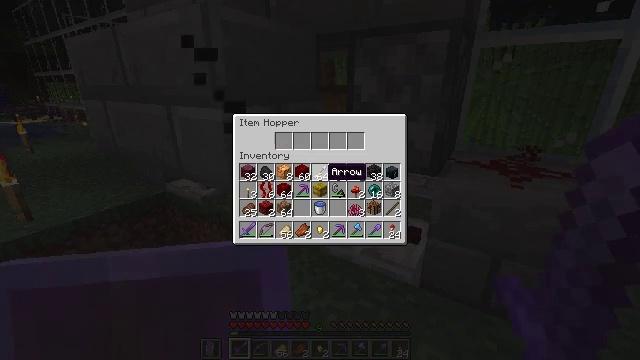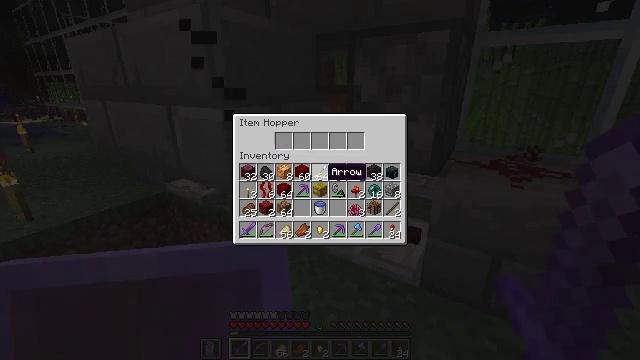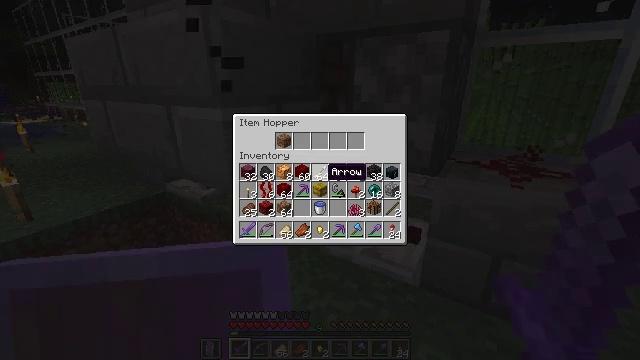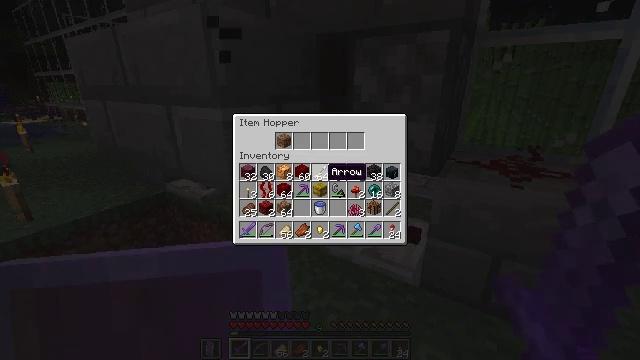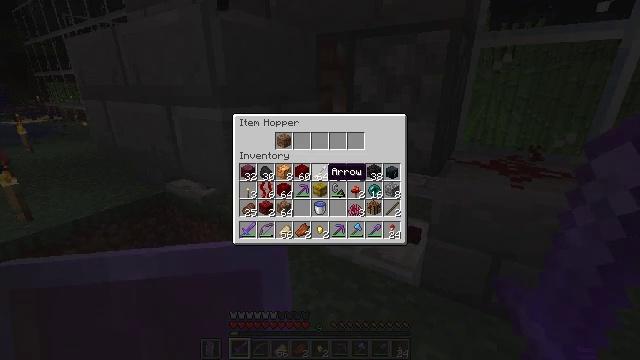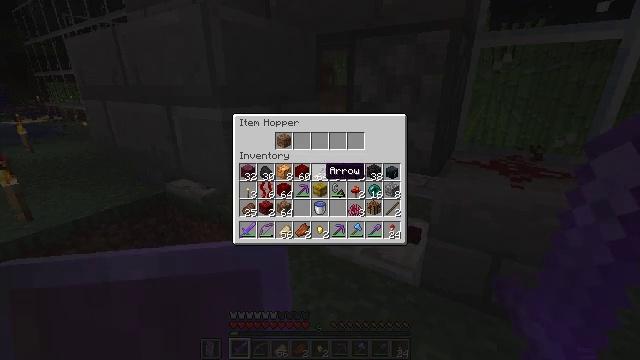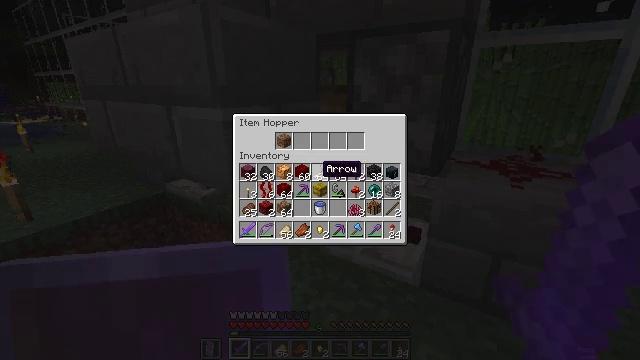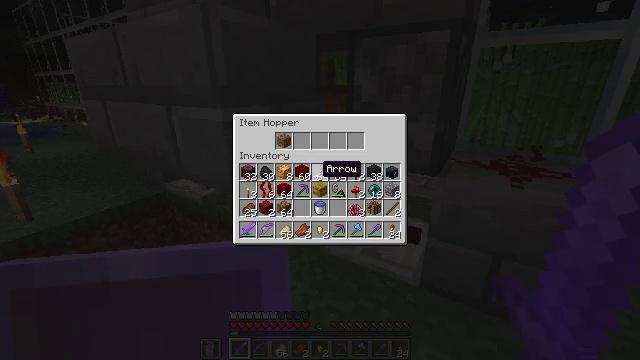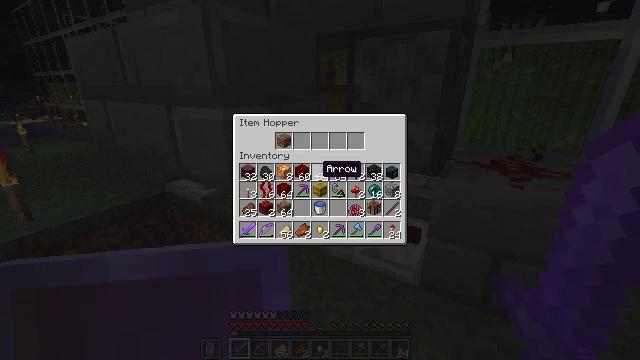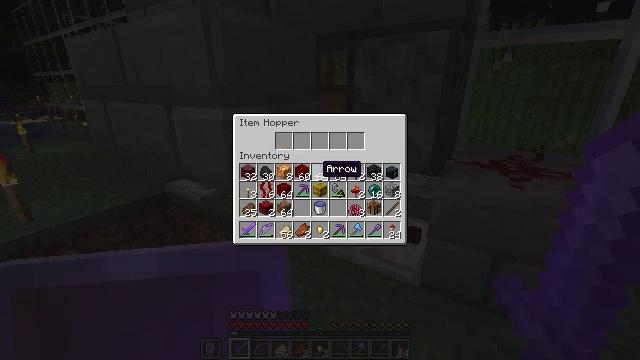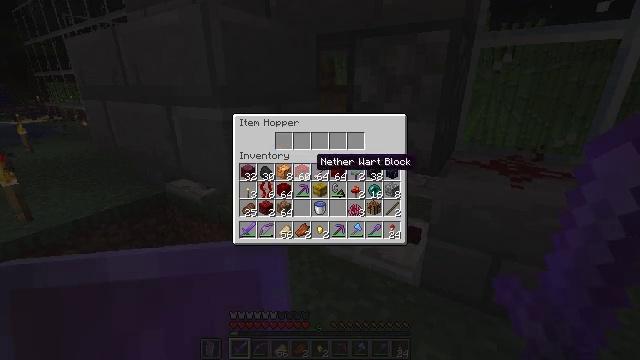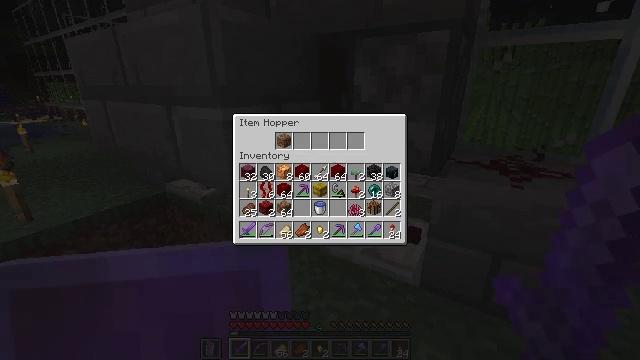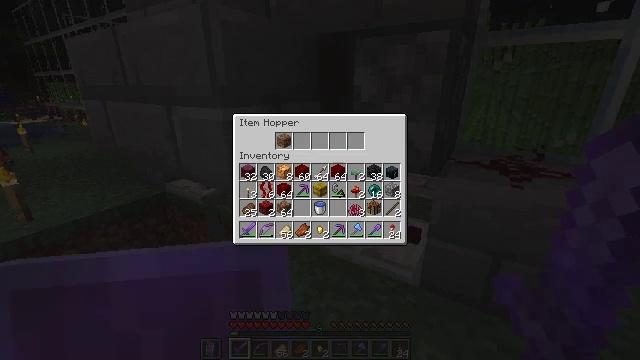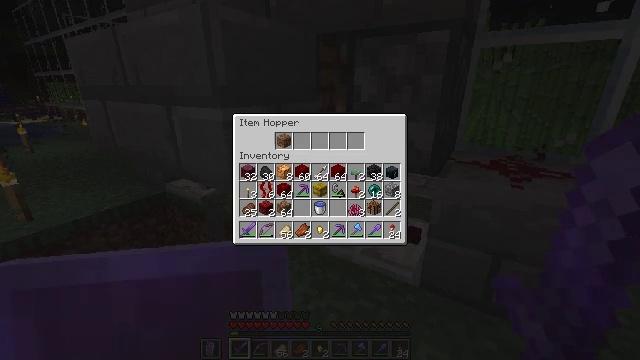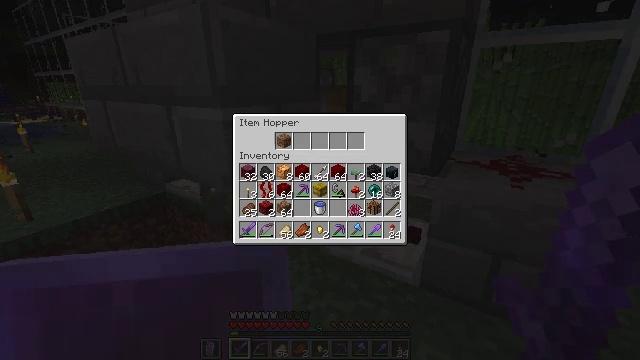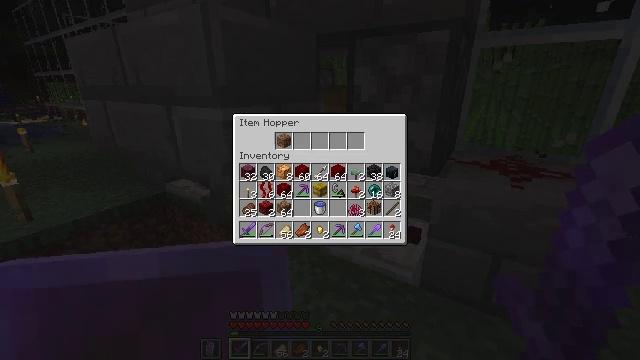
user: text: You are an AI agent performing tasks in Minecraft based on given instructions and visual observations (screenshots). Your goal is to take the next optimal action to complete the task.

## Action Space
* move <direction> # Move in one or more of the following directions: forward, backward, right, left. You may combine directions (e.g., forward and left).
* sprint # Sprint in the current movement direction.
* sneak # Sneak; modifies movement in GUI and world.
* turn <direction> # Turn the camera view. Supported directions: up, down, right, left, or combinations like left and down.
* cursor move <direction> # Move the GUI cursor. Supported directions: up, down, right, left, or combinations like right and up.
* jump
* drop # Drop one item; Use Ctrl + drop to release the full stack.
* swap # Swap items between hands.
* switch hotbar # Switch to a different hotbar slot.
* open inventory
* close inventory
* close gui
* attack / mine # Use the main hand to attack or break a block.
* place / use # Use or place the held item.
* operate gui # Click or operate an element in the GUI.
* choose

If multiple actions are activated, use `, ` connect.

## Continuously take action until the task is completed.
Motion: motion action
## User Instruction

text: Collect the spruce trapdoor from its position.
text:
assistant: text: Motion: no_op
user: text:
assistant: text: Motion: no_op
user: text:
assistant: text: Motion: no_op
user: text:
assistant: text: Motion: no_op
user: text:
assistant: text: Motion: no_op
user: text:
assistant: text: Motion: no_op
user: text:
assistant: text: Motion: no_op
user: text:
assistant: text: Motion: no_op
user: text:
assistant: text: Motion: no_op
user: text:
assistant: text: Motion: no_op
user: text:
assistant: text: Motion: turn left and up
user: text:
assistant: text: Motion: no_op
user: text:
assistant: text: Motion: no_op
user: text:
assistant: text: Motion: no_op
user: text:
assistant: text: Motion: no_op
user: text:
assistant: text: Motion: turn up
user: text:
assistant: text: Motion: no_op
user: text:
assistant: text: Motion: no_op
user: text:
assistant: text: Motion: no_op
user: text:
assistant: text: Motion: sneak
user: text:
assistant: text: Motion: sneak
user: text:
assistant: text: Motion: sneak, attack / mine
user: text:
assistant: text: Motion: sneak, attack / mine
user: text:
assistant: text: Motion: sneak, attack / mine
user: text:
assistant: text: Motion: sneak
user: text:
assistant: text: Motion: sneak
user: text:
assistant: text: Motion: sneak
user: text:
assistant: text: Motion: sneak
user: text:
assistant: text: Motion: sneak
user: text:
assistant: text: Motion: no_op